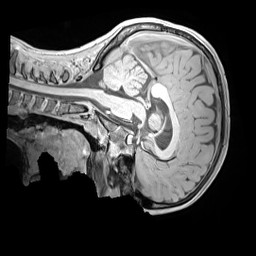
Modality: MP2RAGE
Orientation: sagittal
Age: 11
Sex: male
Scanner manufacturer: siemens
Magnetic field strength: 3 T
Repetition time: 4 s
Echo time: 0.00303 s